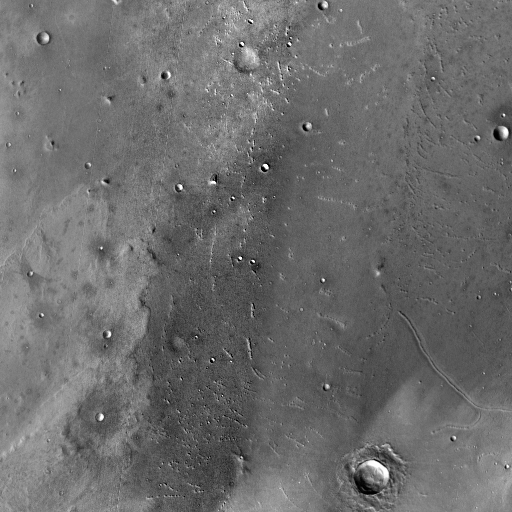
Crater classes present: Background, Other, Layered, Buried